Current action and preconditions to check: trajectory_clear

Your task: For each precondition in the list above, predict whether it will hold at this action.

Consider the current scene as observed from the mobile robot's camera, and analyze the predicted future states of all dynamic agents (e.g., people, animals, vehicles, or any moving entities) within the NEXT SECOND.

IMPORTANT: Only answer "very likely" if you are absolutely certain—based on strong, clear evidence—that a dynamic agent will violate the precondition in the predicted future state. Do NOT answer "very likely" for unlikely, ambiguous, or low-probability risks.

Ask yourself for each precondition: Is there a high probability, with clear and convincing evidence, that the predicted future states of any dynamic agent will interfere with the predicted future state of the currently executing action within the NEXT SECOND, causing that precondition to fail?

Assess the risk level based on these predictions. Use "likely" or "very likely" if motions create a clear risk of interference.

Use "neutral" or "improbable" if agents are nearby but their predicted paths are clearly diverging or non-conflicting.

Failure Risk Categories: "very improbable", "improbable", "neutral", "likely", "very likely"

Answer Format: Output ONLY the probability_of_failure value from these categories: "very improbable", "improbable", "neutral", "likely", "very likely"

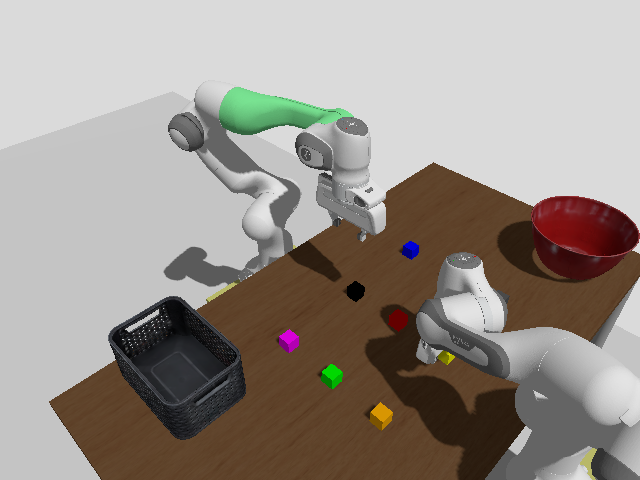

Answer: very improbable